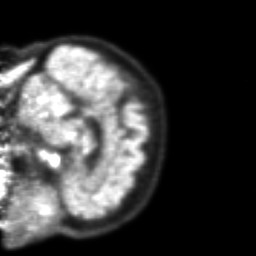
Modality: PET
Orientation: sagittal
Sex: female
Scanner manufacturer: ge